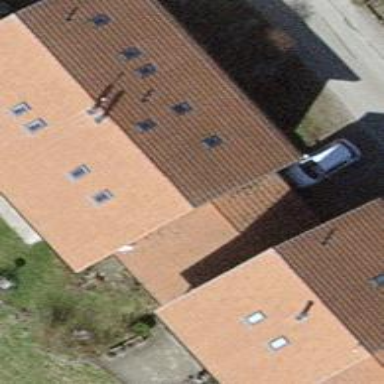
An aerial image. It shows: Garage.